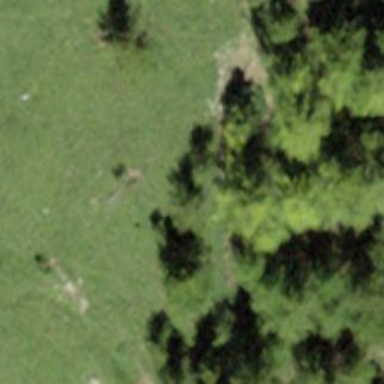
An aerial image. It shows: Forest area.